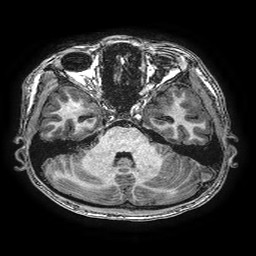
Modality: T1w
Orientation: coronal
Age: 15
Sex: male
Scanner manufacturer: ge
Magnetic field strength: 3 T
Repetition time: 0.00766 s
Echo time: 0.003476 s